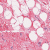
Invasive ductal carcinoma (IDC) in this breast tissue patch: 0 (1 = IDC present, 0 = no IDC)